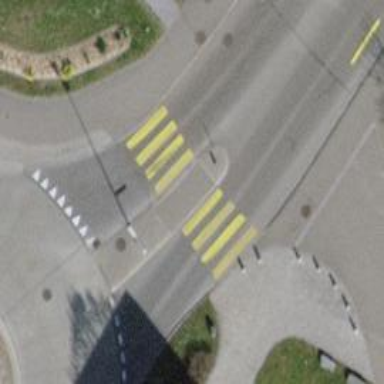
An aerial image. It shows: Uncontrolled zebra crossing with central island.